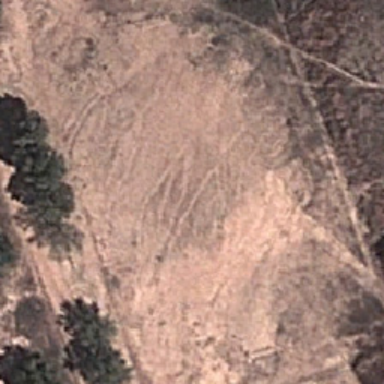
Several trees grew on the reddish-brown ground .